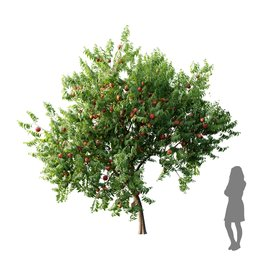
Label: nature